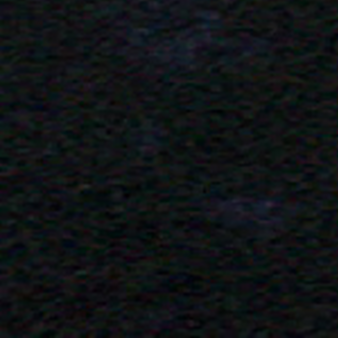
Label: other